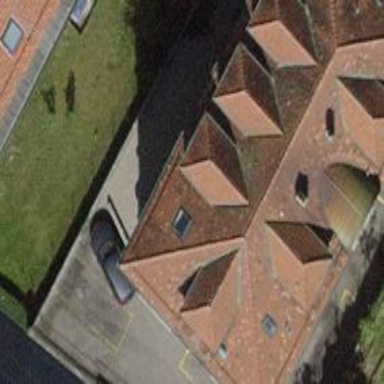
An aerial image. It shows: Hipped roof on apartment building.